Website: home-depot
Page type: store-pickup
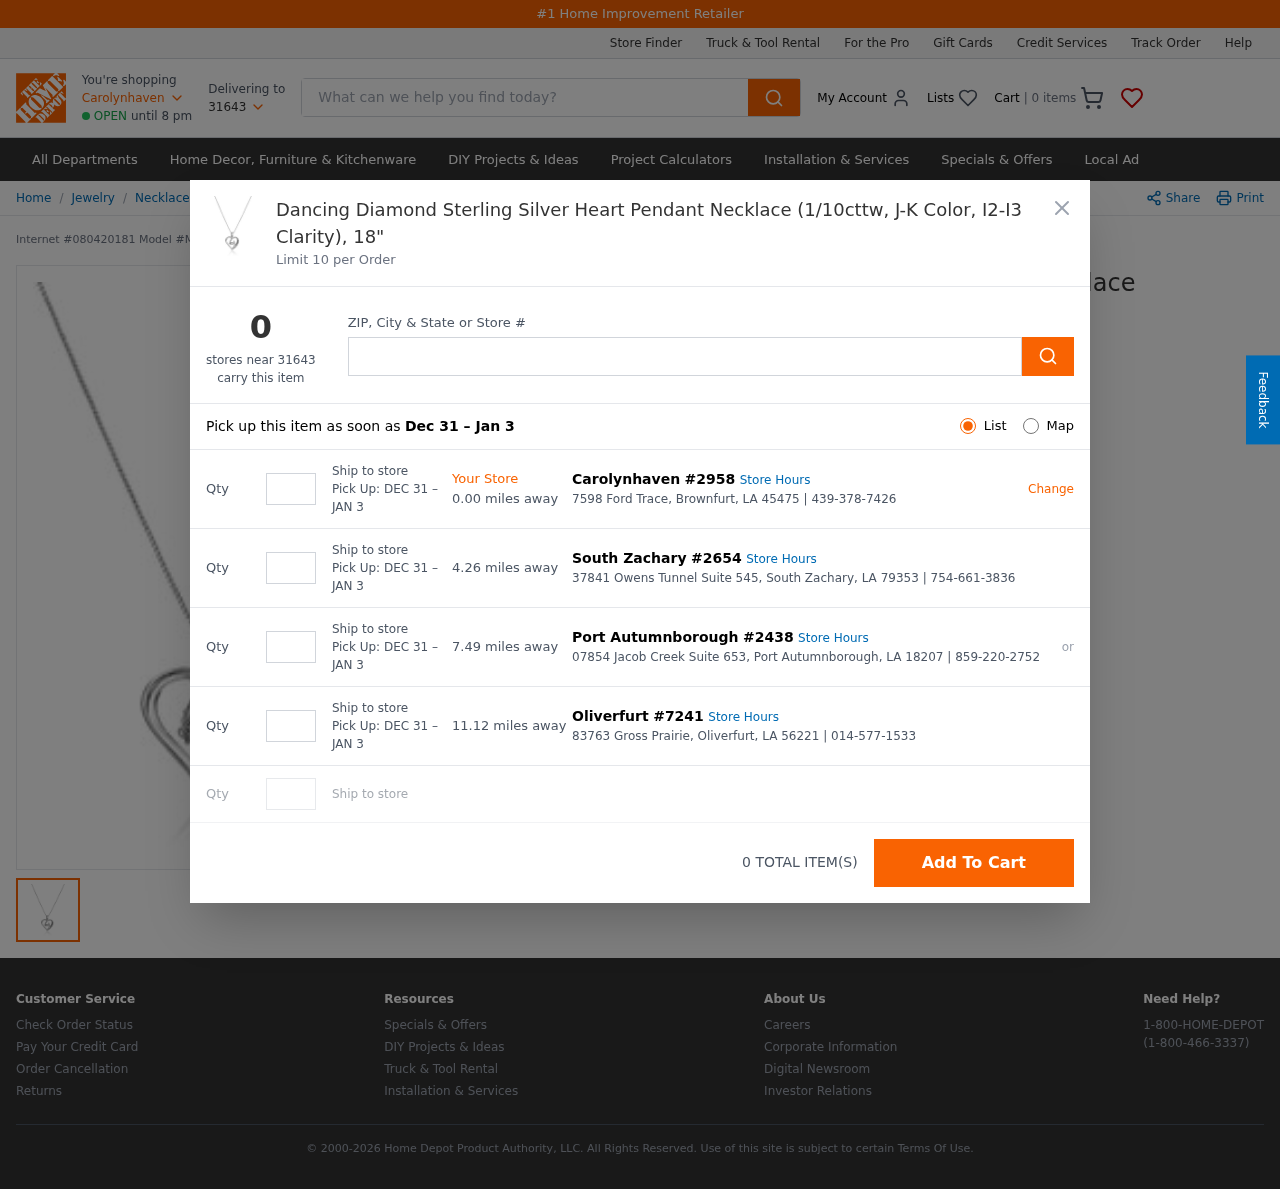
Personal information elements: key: PII_CITY
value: Carolynhaven
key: PII_LOCATION1_CITY_STATE_ZIP
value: Brownfurt, LA 45475
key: PII_LOCATION1_STREET
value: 7598 Ford Trace
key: PII_LOCATION2_CITY
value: South Zachary
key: PII_LOCATION2_CITY_STATE_ZIP
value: South Zachary, LA 79353
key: PII_LOCATION2_STREET
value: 37841 Owens Tunnel Suite 545
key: PII_LOCATION3_CITY
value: Port Autumnborough
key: PII_LOCATION3_CITY_STATE_ZIP
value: Port Autumnborough, LA 18207
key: PII_LOCATION3_STREET
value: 07854 Jacob Creek Suite 653
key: PII_LOCATION4_CITY
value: Oliverfurt
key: PII_LOCATION4_CITY_STATE_ZIP
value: Oliverfurt, LA 56221
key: PII_LOCATION4_STREET
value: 83763 Gross Prairie
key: PII_POSTCODE
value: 31643
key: PII_POSTCODE2
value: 47502
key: PII_LOCATION1_PHONE
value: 439-378-7426
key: PII_LOCATION2_PHONE
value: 754-661-3836
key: PII_LOCATION3_PHONE
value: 859-220-2752
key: PII_LOCATION4_PHONE
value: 014-577-1533
Product elements: key: PRODUCT1_BREADCRUMB
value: Jewelry
Necklaces
Sterling Silver Necklaces
Heart Pendants
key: PRODUCT1_NAME
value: Dancing Diamond Sterling Silver Heart Pendant Necklace (1/10cttw, J-K Color, I2-I3 Clarity), 18"
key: PRODUCT_INTERNET_NUMBER
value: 080420181
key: PRODUCT_MODEL_NUMBER
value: MW_OHW583191
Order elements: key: ORDER_NUM_ITEMS
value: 0
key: ORDER_PICKUP_DATE_RANGE
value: DEC 31 – JAN 3
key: ORDER_PICKUP_DATE_RANGE
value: Dec 31 – Jan 3
Search elements: key: HEADER_SEARCH
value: What can we help you find today?
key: SEARCH_STORE_LOCATION
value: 47502
Other elements: key: STORE1_DISTANCE
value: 0.00
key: STORE1_NUMBER
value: #2958
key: STORE2_DISTANCE
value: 4.26
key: STORE2_NUMBER
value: #2654
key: STORE3_DISTANCE
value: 7.49
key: STORE3_NUMBER
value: #2438
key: STORE4_DISTANCE
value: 11.12
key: STORE4_NUMBER
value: #7241